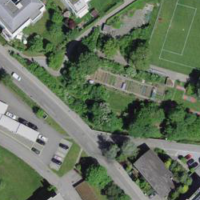
EUNIS habitat code: 55
Species observed at this site:
Lonicera acuminata